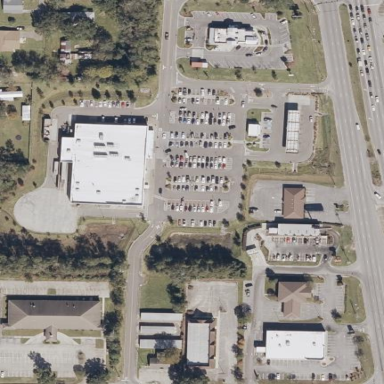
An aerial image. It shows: Retail area.